Question: >
<URL>

I want to customise my select tag as like the image above which should looks equally in all browsers.
CSS:
'''
.select-bg
{
background:url(../images/select-bg.png) no-repeat top center;
width:350px;
height:47px;
}
.select-bg select
{
background:#ff0000;
}
<div class="select-bg">
<select>
<option>1</option>
<option>1</option>
<option>1</option>
<option>1</option>
</select>
</div>
'''
I want the the above image as a background of a select box.
So, can you please help ?
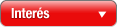
Answer: What you a are attempting here is impossible with pure 'CSS' and 'HTML'. What you are going to need is jQuery.
Here is a list of great <URL> looks like the one you would like and is my personal favorite.